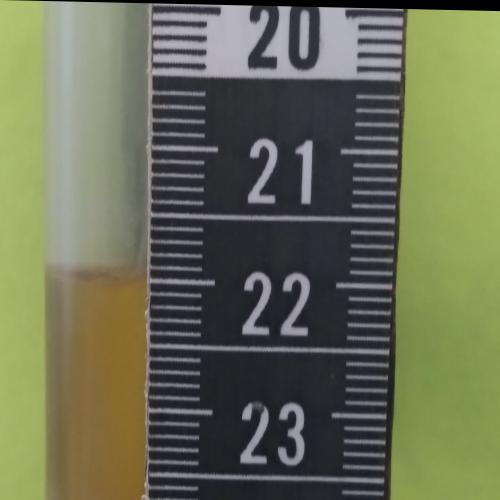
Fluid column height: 22.0 cm